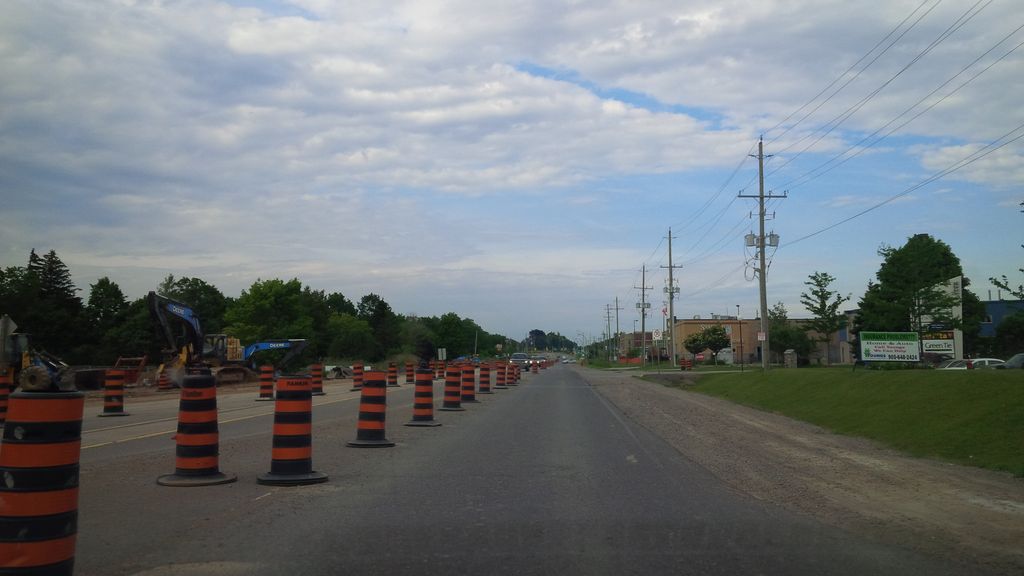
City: hamilton